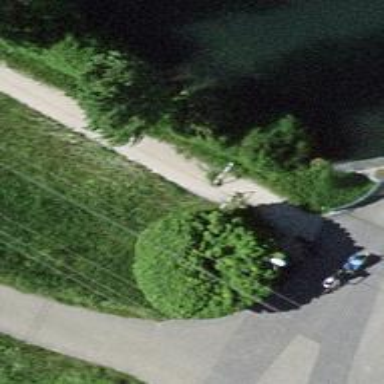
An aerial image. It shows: Cycle barrier.